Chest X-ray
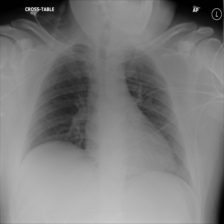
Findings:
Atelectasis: negative
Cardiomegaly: negative
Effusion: negative
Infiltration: negative
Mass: negative
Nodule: negative
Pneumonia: negative
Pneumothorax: negative
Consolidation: negative
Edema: negative
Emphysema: negative
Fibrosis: negative
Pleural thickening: negative
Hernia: negative